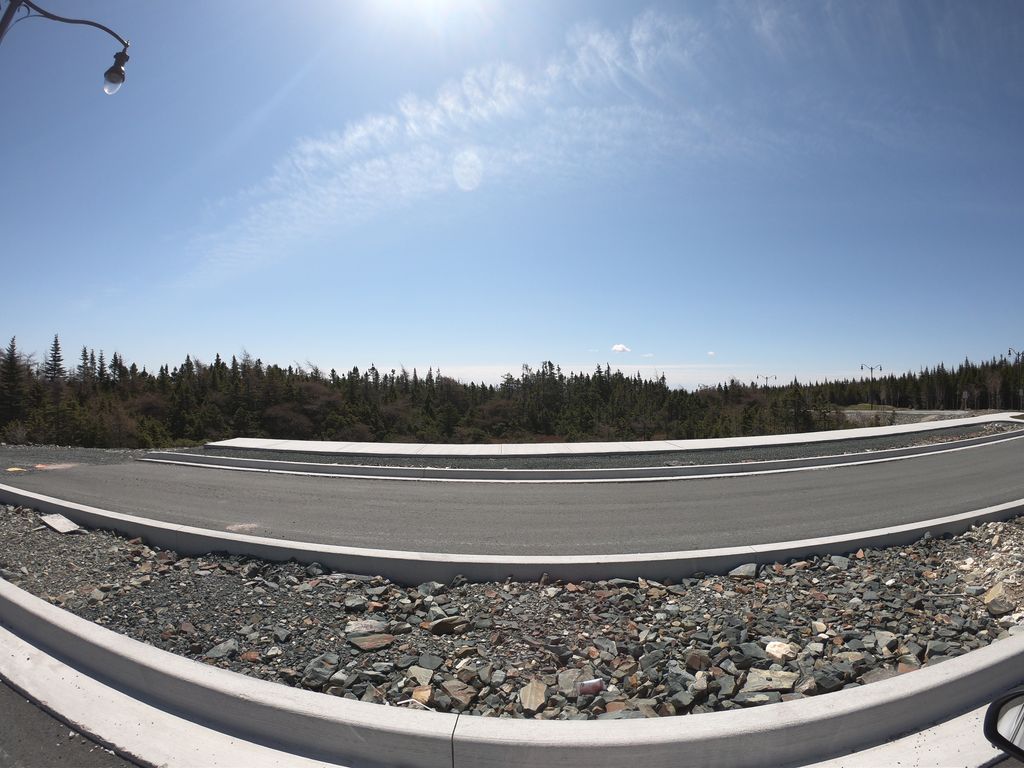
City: st_johns